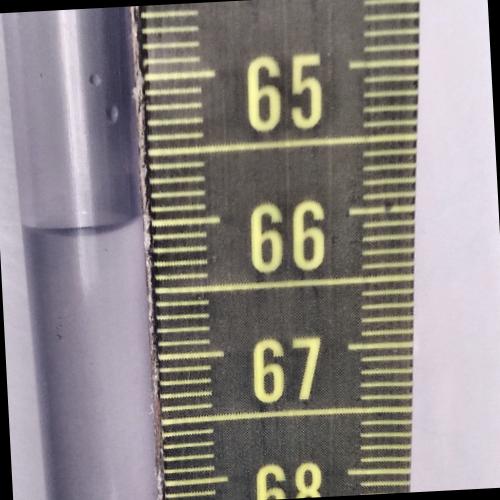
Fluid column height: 66.0 cm